Question: This one is really bugging me, and can not find a easy solution.
On a detail view of a product, i set the info to a session, maximum 4:
'''
$_SESSION['recent'][] = array(
'id' => $productimgfolder,
'title' => $product['Product']['title'],
'link' => $_SERVER['REQUEST_URI'],
'image' => 'img/products/'.$productimgfolder.'/'.$product['Product']['mainpicture']
);
$_SESSION['recent'] = array_slice($_SESSION['recent'],-4);
'''
This part works, if i output the session:

The part i'am struggling with is, when i reload a detail view, the info in the session is duplicated.
How can i prevent this from happening?
I tried it with 'in_array' & 'array_unique', i'am doing something wrong
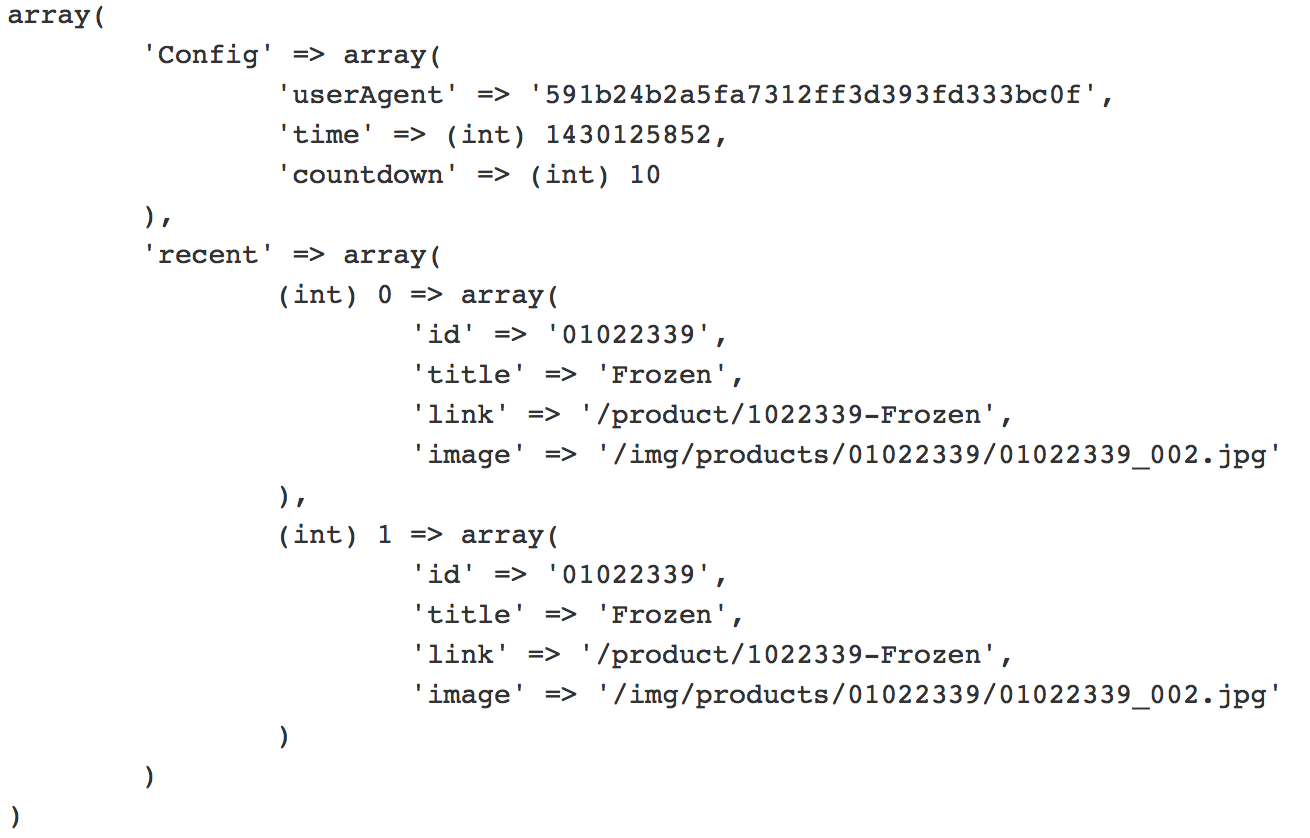
Answer: The easy solution:
if the id is unique, you can do like this:
'''
if(!array_key_exists ($productimgfolder, $_SESSION['recent']))
{
$_SESSION['recent'][$productimgfolder] = array(
'id' => $productimgfolder,
'title' => $product['Product']['title'],
'link' => $_SERVER['REQUEST_URI'],
'image' => 'img/products/'.$productimgfolder.'/'.$product['Product']['mainpicture']
);
}
$_SESSION['recent']=array_slice($arr, -4, 4, true);
'''
other wise you have to foreach the recent array and check for id in the loop...